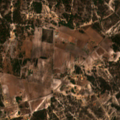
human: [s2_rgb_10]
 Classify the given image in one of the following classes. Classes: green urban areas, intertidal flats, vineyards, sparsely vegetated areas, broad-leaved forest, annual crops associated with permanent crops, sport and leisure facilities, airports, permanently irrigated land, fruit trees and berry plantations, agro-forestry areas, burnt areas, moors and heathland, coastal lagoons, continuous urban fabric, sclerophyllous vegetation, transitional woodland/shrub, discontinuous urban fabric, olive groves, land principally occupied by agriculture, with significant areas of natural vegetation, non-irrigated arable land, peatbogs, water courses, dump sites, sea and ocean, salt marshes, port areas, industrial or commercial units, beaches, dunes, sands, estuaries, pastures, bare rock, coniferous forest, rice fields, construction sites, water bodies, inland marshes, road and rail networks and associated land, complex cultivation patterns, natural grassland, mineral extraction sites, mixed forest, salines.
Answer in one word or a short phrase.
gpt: complex cultivation patterns, broad-leaved forest, coniferous forest, transitional woodland/shrub